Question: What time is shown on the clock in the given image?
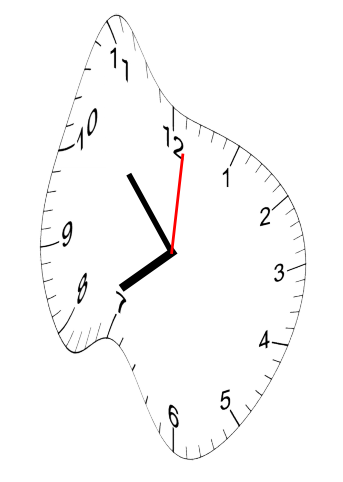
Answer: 07:53:01